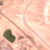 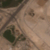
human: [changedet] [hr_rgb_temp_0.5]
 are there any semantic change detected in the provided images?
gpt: A big road was created above the small lake.